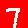
Digit: 7